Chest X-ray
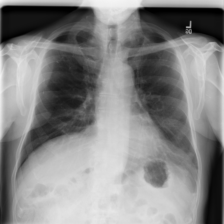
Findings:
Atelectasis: negative
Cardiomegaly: negative
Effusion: negative
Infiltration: negative
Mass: negative
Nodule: negative
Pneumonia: negative
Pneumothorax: negative
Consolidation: negative
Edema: negative
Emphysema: negative
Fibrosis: negative
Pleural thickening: negative
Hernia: negative